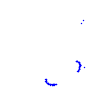
Particle: proton